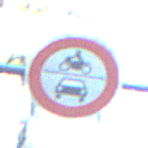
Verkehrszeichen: VerbotKraftfahrzeuge
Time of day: MorningAfternoon
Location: Outdoor (Nature)
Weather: Clear
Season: NotSpecified
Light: Natural